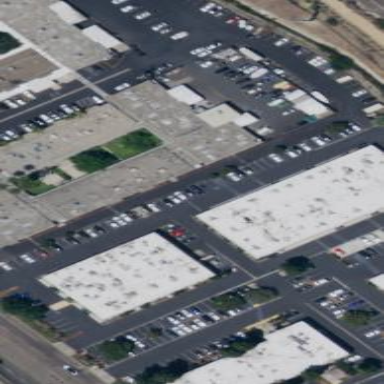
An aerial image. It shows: Industrial building.